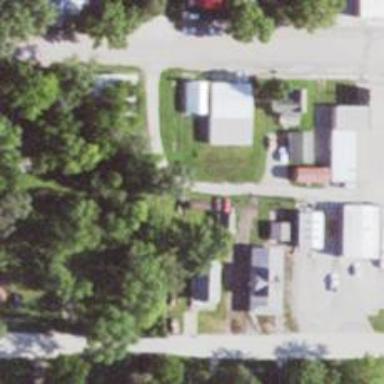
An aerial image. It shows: Alleyway designated as service road.